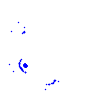
Particle: proton